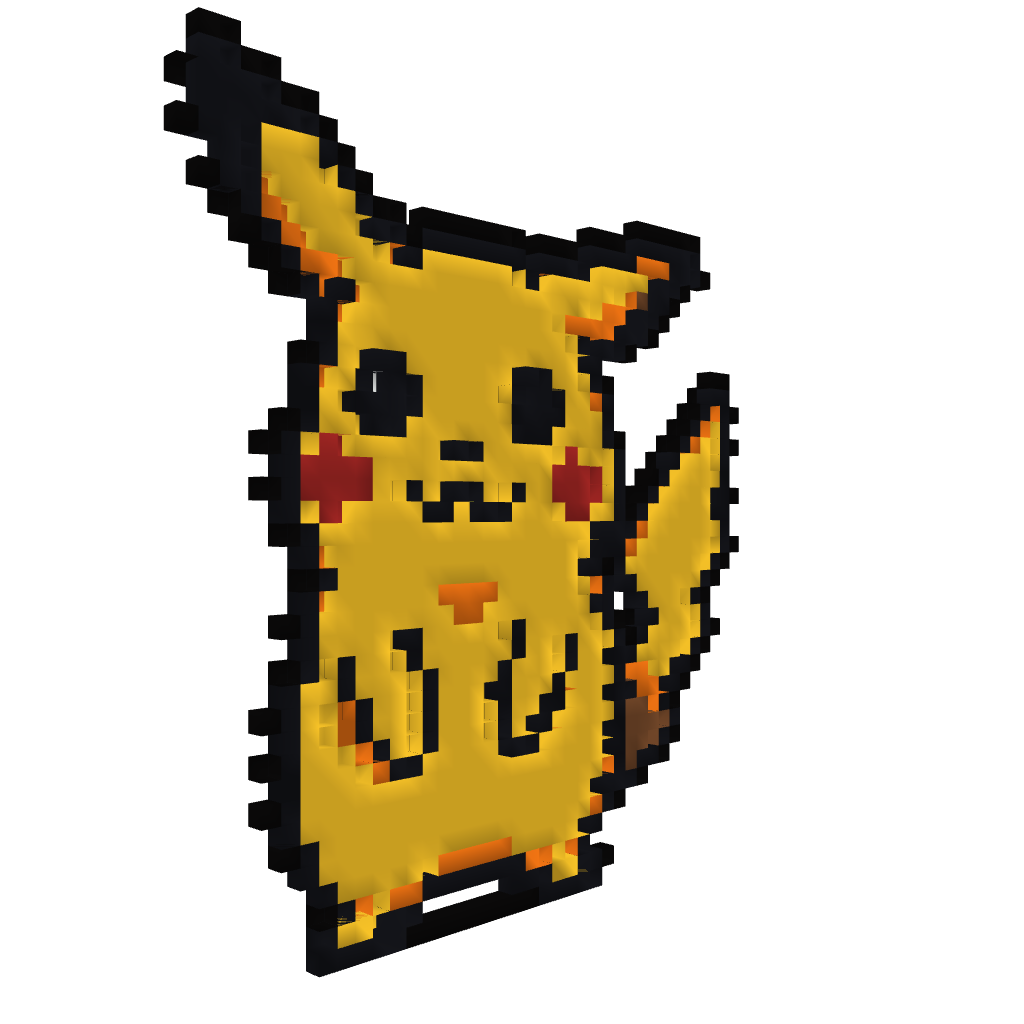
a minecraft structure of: Pikachu